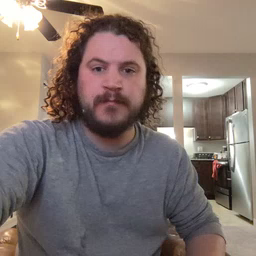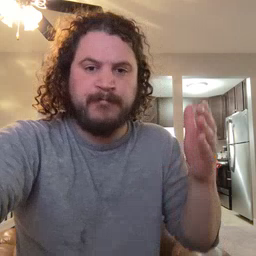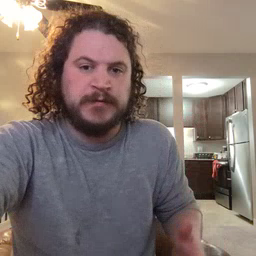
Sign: beside